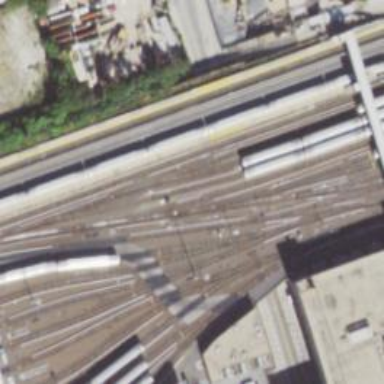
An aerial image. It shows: Electrified rail yard in service.